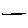
Label: line